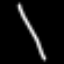
Label: line